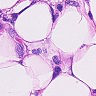
Metastatic tissue present: yes